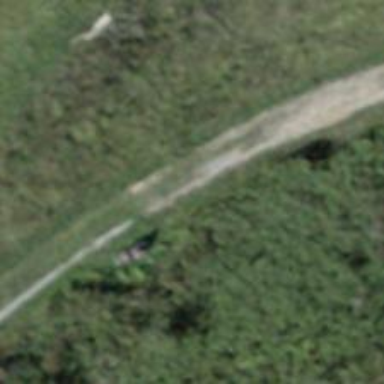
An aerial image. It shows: Bench.